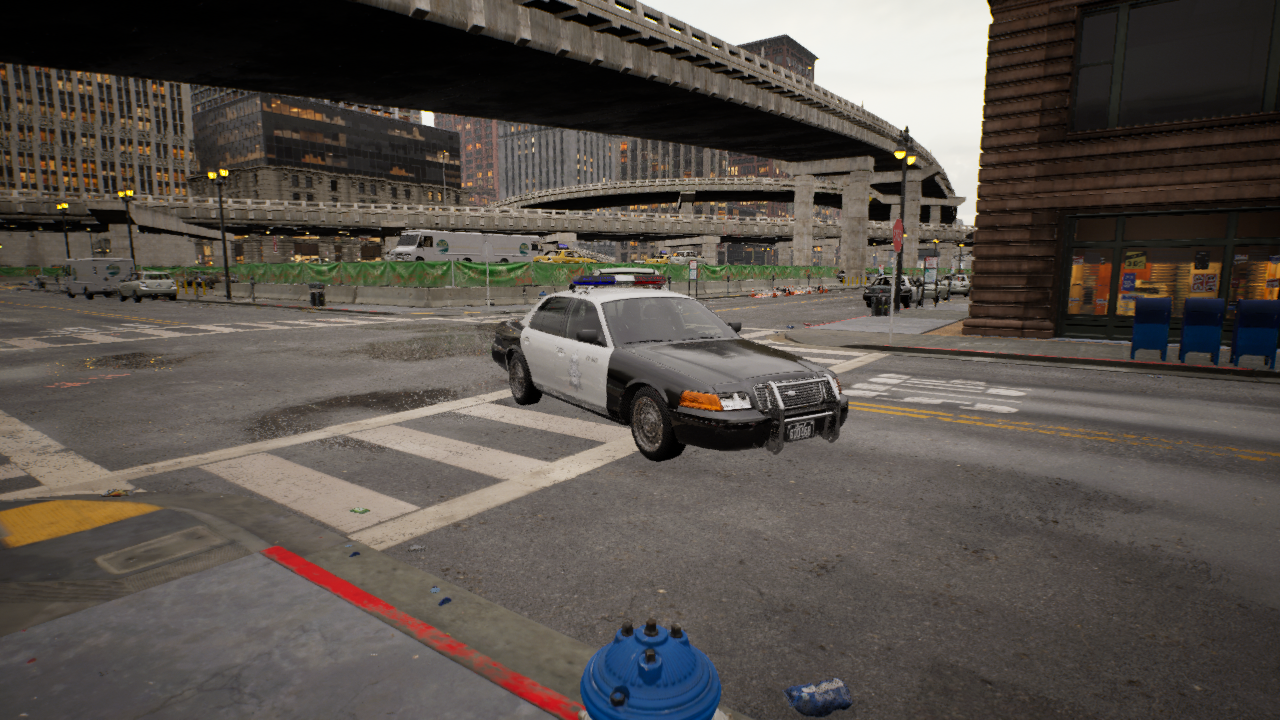
Venue: intersection
Lighting: golden hour
Vehicle rig: sedan